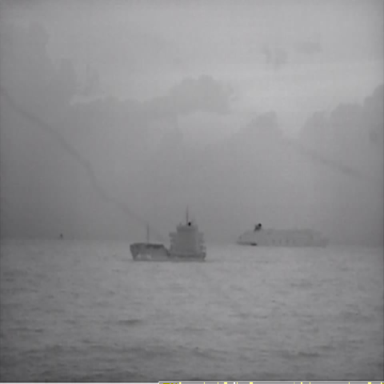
There are two objects shown in the infrared image, including a liner, and a fishing_boat.